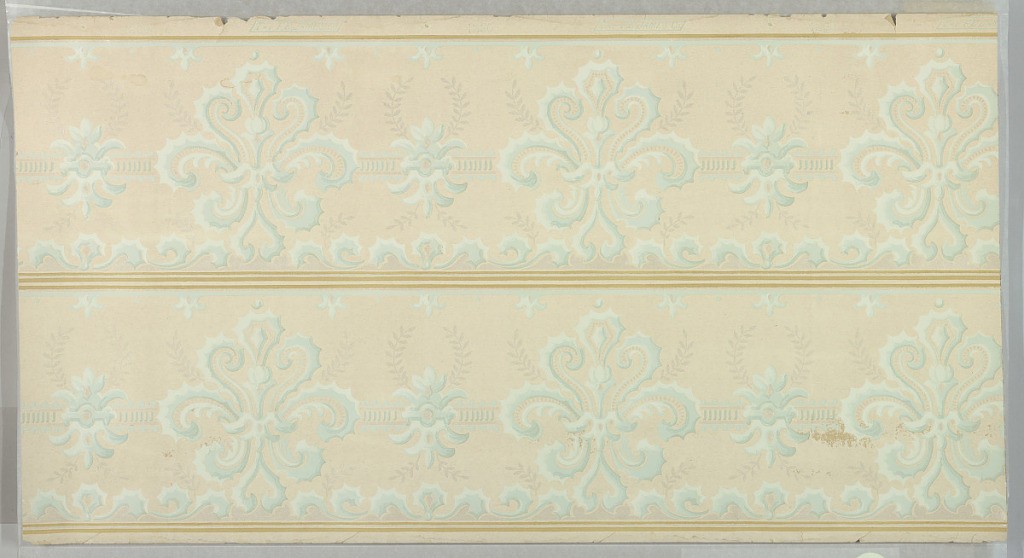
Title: Frieze
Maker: F. E. James Co., New York, New York
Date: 1905–1915
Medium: Machine-printed paper, liquid mica
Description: On light pink ground, in two registers, row of scroll motifs in light blue with white laurel-like plant forms.